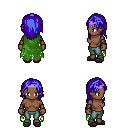
a pixel art fantasy rpg character, female body template, human, dark skin, green tattered cape, teal pants, blue long hairstyle, purple tiara, leather bracers, gray slippers, four views (front, back, left, right), 2x2 character sprite sheet, small pixel art, hard edges, no anti-aliasing